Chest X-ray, PA view. Patient: 53 years old, sex F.
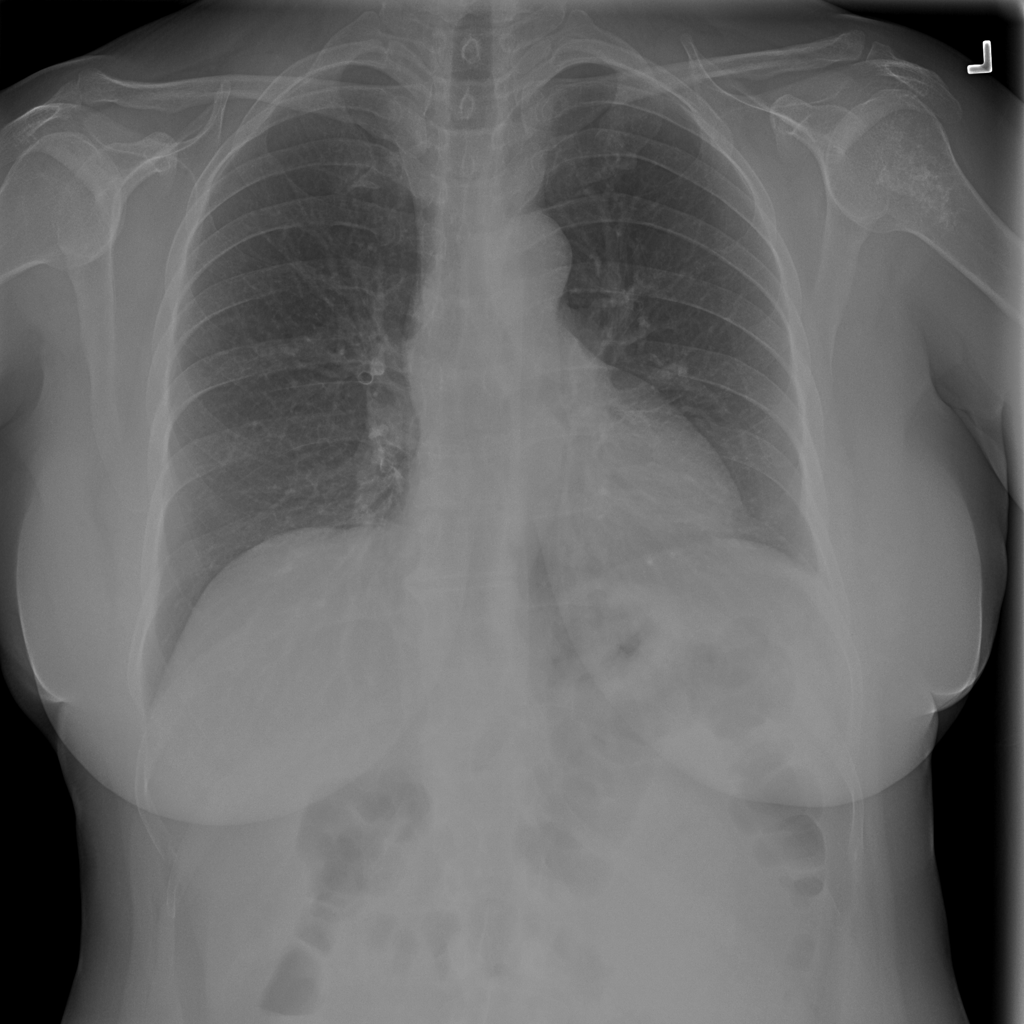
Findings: Effusion